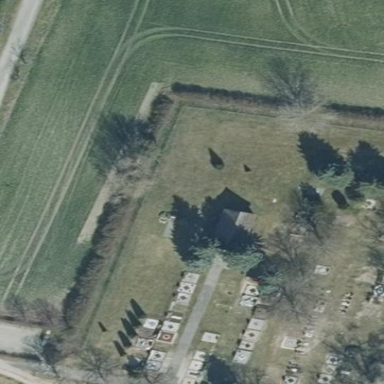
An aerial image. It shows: Cemetery.